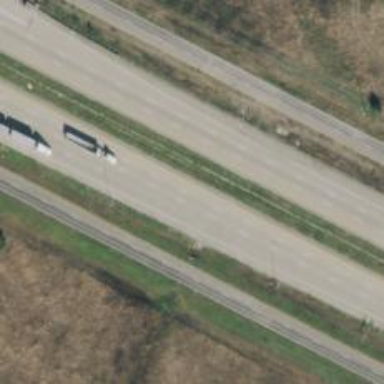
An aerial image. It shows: Motorway link.